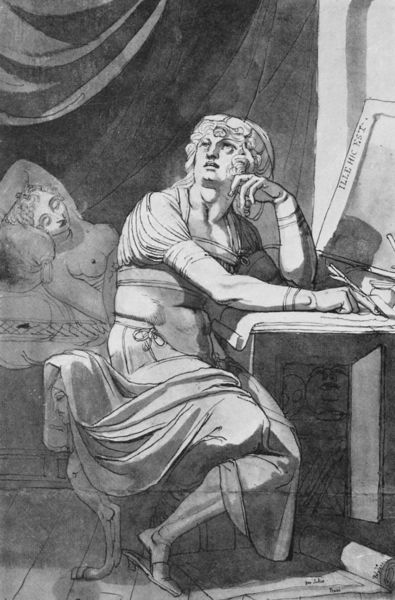
Titel: Raffael beim Zeichnen der Entwürfe für seine vatikanischen Fresken, im Hintergrund seine schlafende Geliebte
Künstler: Johann Heinrich Füssli
Institution: Weimar, Staatliche Kunstsammlungen
Schlagwörter: feder, hand, himmel, mann, nackt, umhang, frauen, sitzen, frau, nase, raum, stuhl, tisch, zeichnung, tuch, teppich, spiegel, vorhang, gewand, sitzend, kinn, papier, schreibtisch, schlafend, grafik, graphik, kissen, dichter, maler, muse, bett, nachdenklich, denkend, nachdenken, denken, aquatinta, schuh, allegorie, entwurf, rüstung, rolle, brief, schreiben, antikisierend, schriftrolle, tunika, geliebte, himmelbett, federzeichnung, schreibend, quarell, grübeln, schlafende frau, beischlaf, breif, 19. jahrhundert, 1900, ille hic est, briefeschreiber, verstecktes gesicht